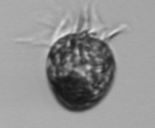
Label: Ciliophora